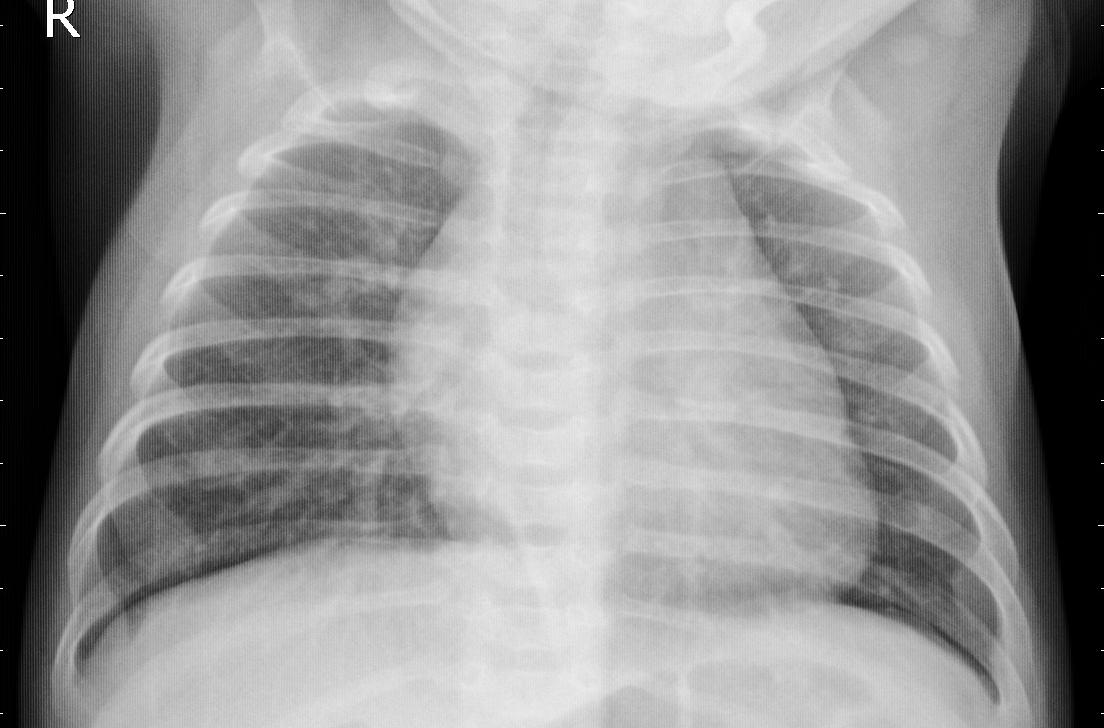
Diagnosis: PNEUMONIA